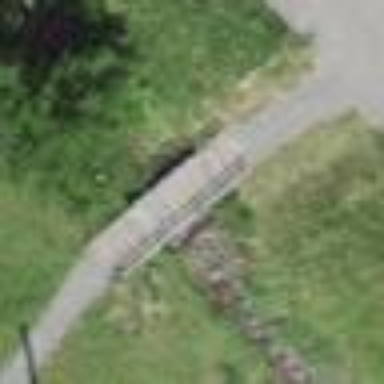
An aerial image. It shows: Man-made bridge.